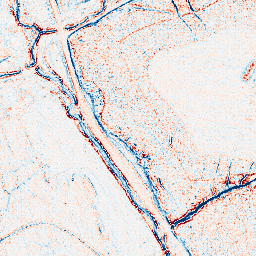
Category: edge_preserving
Decomposition family: anisotropic_diffusion
Decomposition parameters: iterations: 10
kappa: 10
gamma: 0.05
Upsampling method: nearest
Upsampling parameters: scale: 2
Upsampling scale: 2